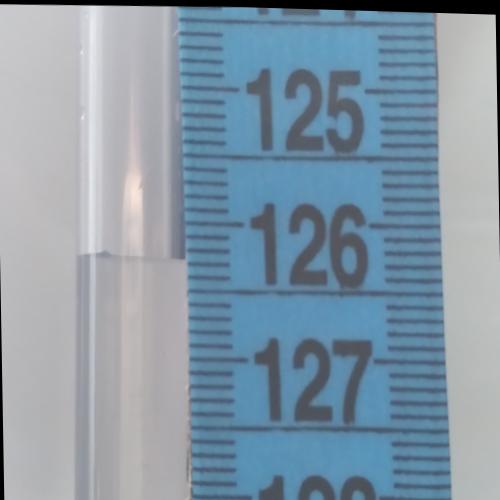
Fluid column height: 126.3 cm